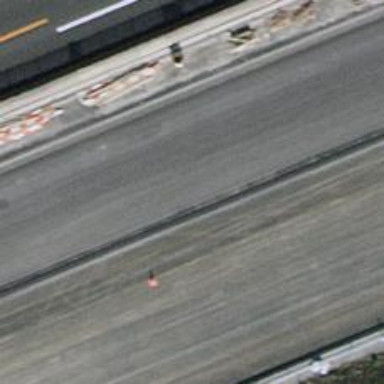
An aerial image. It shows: Asphalt motorway.